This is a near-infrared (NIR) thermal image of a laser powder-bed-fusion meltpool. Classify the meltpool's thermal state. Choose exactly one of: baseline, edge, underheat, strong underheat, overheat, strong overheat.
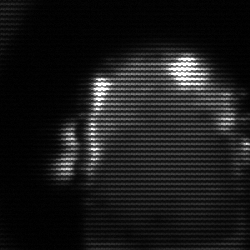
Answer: baseline